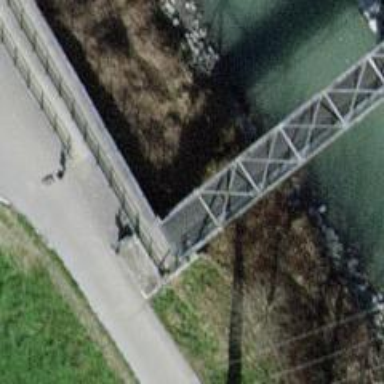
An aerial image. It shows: Path on metal bridge.